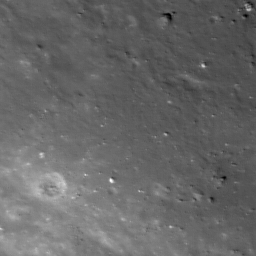
Host type: background_regolith
Lunar coordinates: latitude nan, longitude nan